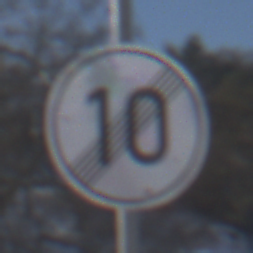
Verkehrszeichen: EndeGeschwindigkeit10
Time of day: MorningAfternoon
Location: Outdoor (Nature)
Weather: PartlyCloudy
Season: Winter
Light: Natural